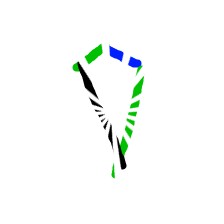
Shape: kite